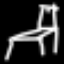
Label: chair